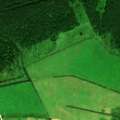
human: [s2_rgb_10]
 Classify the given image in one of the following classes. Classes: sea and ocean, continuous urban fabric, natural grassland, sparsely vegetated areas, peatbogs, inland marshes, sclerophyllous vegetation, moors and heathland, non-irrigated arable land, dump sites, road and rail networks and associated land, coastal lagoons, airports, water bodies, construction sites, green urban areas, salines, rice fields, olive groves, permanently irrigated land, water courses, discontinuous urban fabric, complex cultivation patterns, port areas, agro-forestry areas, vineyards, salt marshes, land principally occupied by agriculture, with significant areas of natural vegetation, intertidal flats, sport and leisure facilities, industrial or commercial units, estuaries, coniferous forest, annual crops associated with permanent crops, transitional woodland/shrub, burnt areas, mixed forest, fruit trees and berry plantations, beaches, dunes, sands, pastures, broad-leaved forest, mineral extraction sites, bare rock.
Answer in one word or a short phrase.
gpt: pastures, broad-leaved forest